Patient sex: M
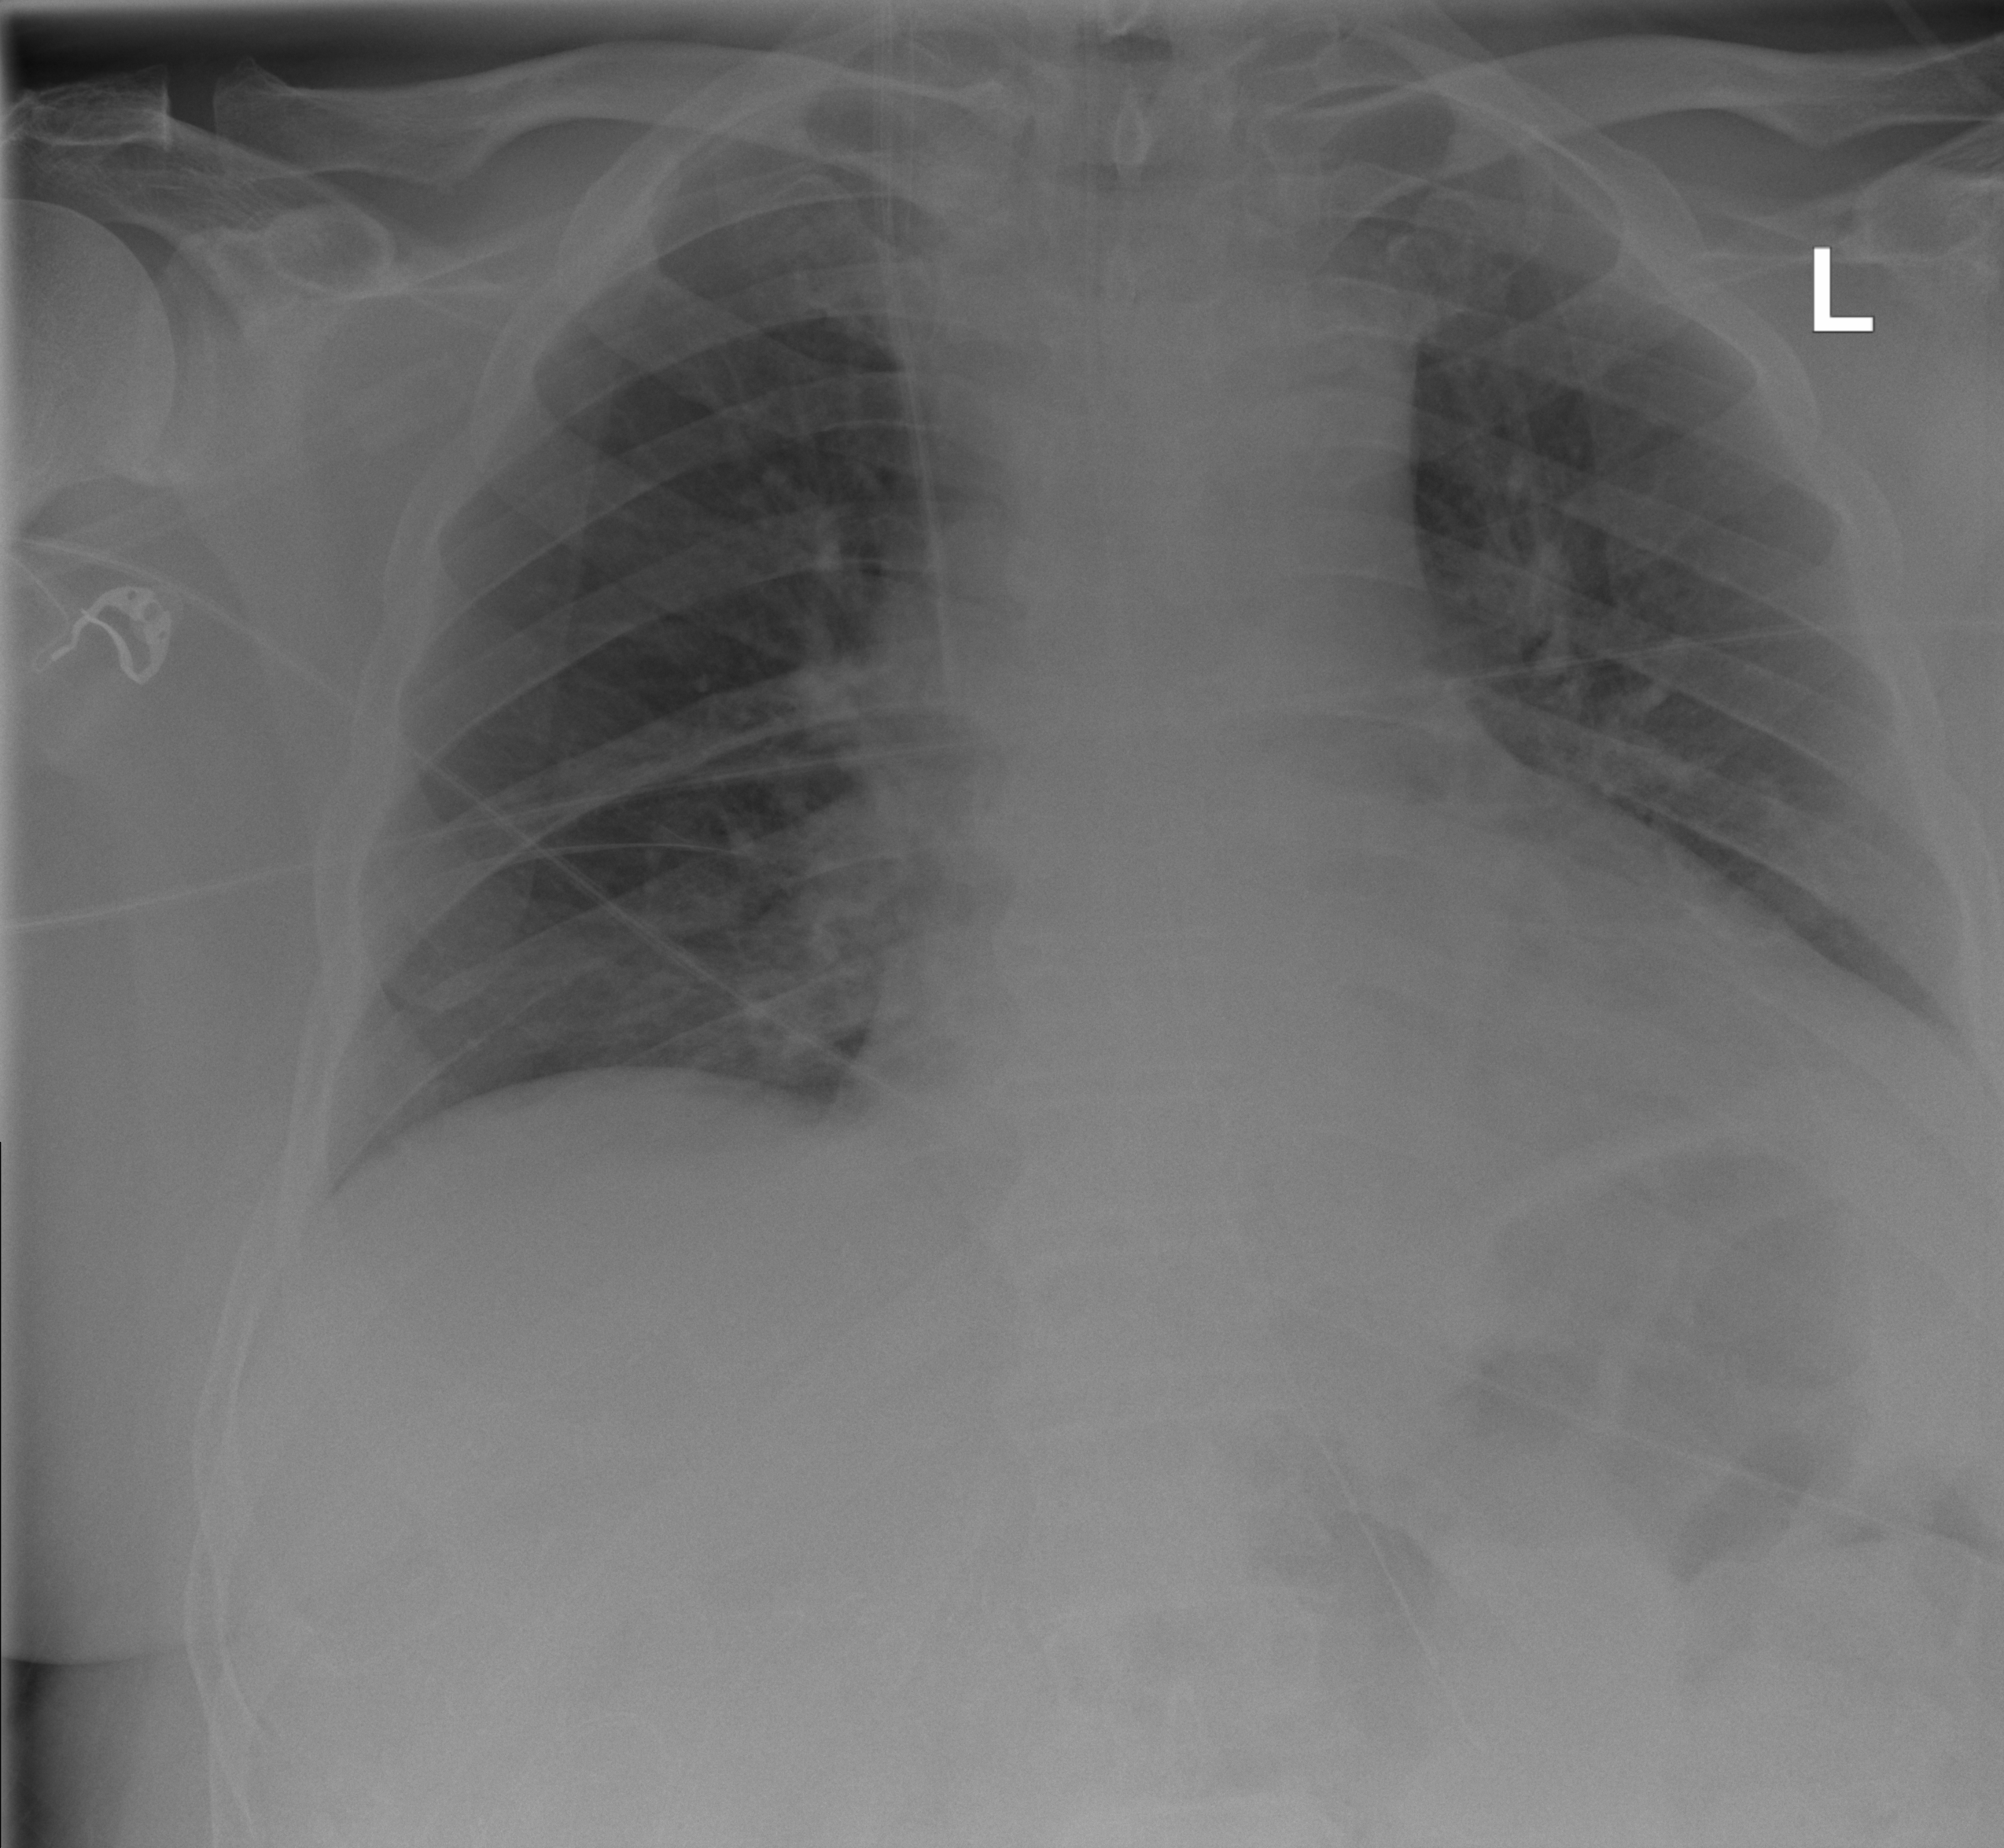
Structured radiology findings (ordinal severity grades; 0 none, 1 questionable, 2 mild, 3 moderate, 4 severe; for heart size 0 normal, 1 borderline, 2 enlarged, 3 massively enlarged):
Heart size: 1
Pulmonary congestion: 0
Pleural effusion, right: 0
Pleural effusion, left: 0
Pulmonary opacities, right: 0
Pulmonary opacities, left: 0
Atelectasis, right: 2
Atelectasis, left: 0